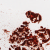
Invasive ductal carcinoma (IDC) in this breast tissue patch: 0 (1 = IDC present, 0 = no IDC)